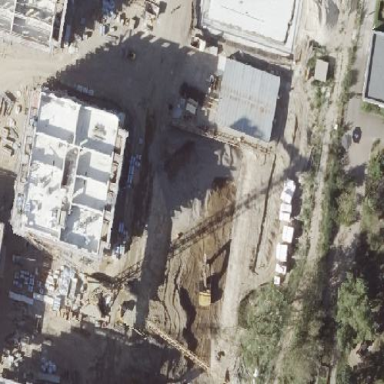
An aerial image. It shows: Part of building.